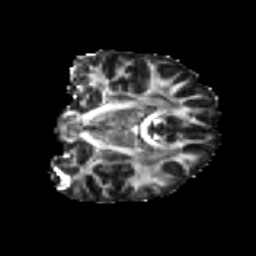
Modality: FA
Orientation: coronal
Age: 22
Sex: female
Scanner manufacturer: ge
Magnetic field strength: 3 T
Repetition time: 7.8 s
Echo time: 0.0606 s